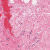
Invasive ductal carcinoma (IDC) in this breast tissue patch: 0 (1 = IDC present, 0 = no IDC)